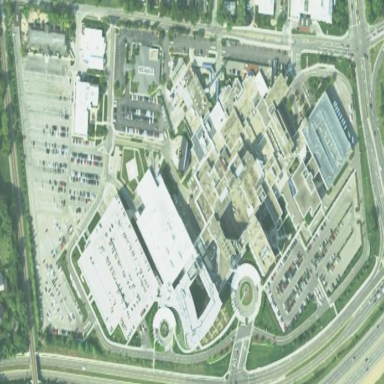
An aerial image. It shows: Healthcare facility identified as hospital.